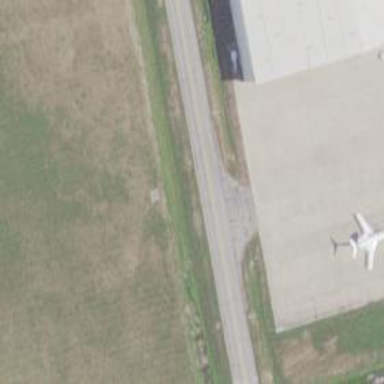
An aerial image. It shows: Image of taxiway at airport.